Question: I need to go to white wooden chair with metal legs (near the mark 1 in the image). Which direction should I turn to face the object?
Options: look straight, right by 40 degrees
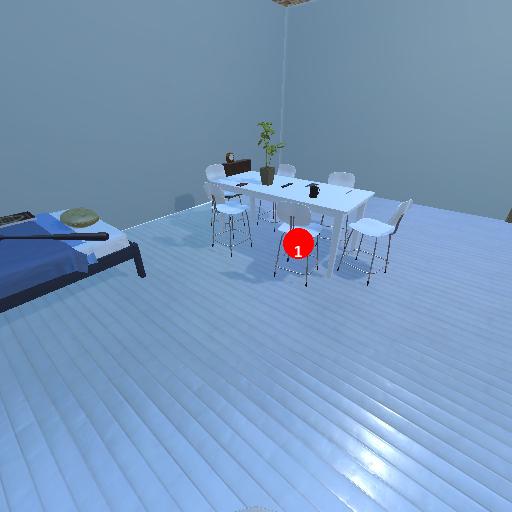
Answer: look straight